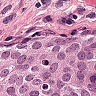
Metastatic tissue present: yes